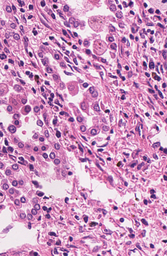
Tumor epithelial tissue: yes
Tumor-associated stroma tissue: yes
Normal tissue: no